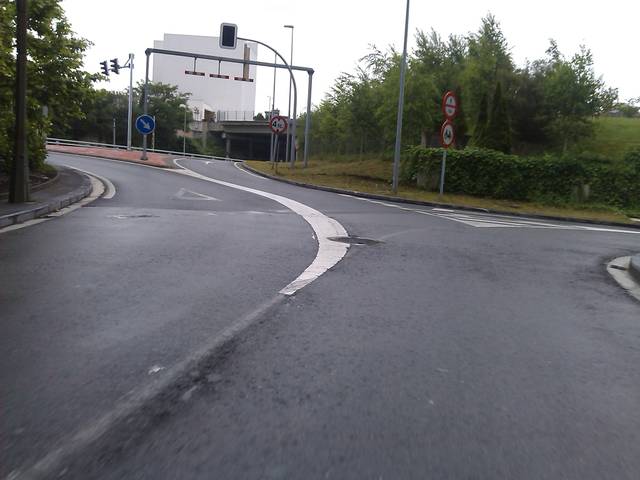
Region: Spain
Coordinates: 43.307, -1.973